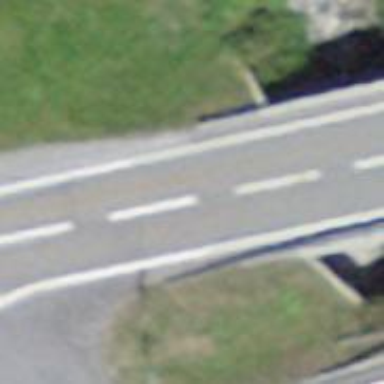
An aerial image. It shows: Asphalt bridge over primary highway with no sidewalk.